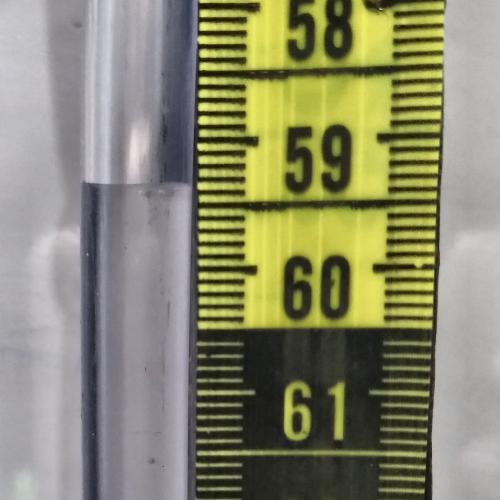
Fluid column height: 59.4 cm